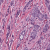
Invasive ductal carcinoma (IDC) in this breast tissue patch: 1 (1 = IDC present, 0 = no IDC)